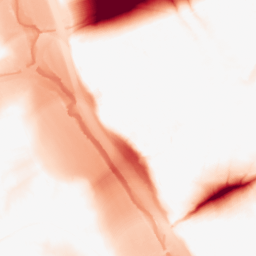
Category: morphological
Decomposition family: tophat
Decomposition parameters: size: 50
mode: black
Upsampling method: sinc_blackman
Upsampling parameters: scale: 2
kernel_size: 16
Upsampling scale: 2